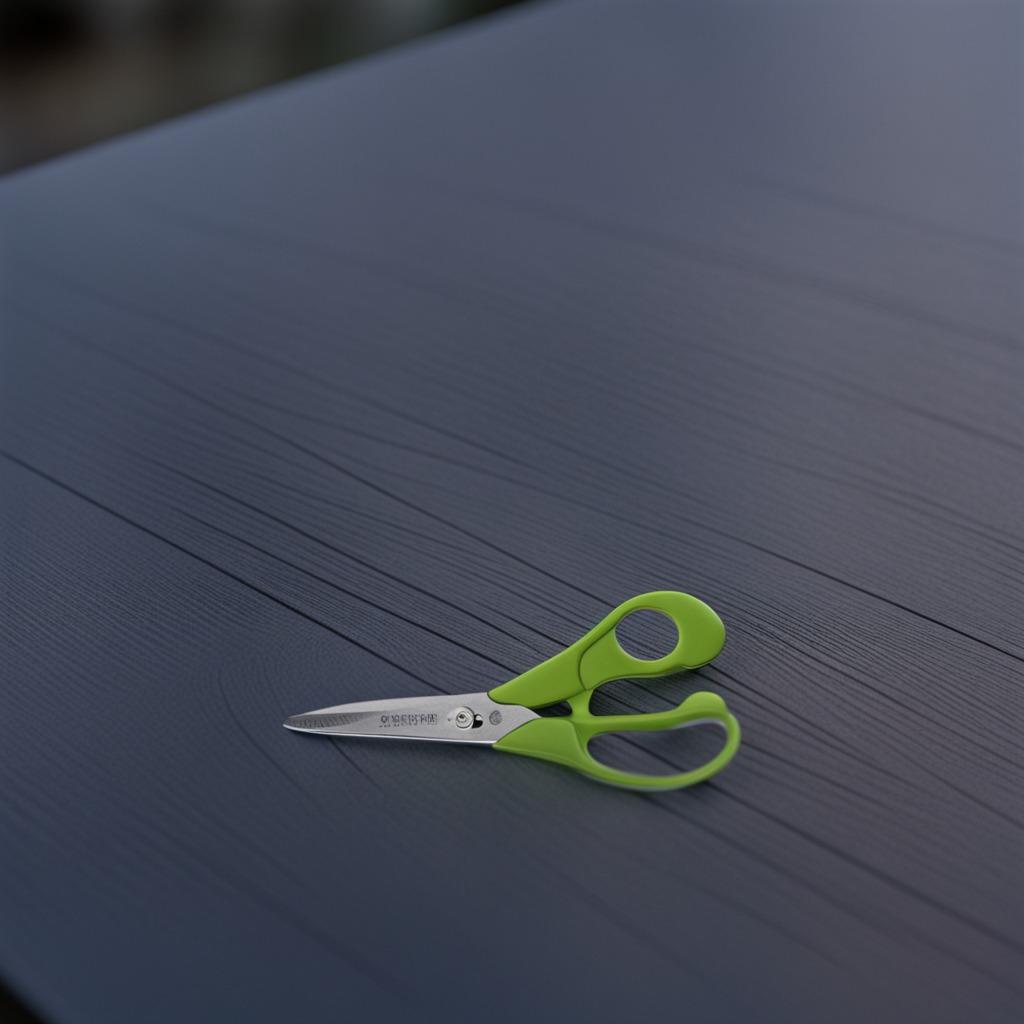
A scissor is lying on the table in the garage.